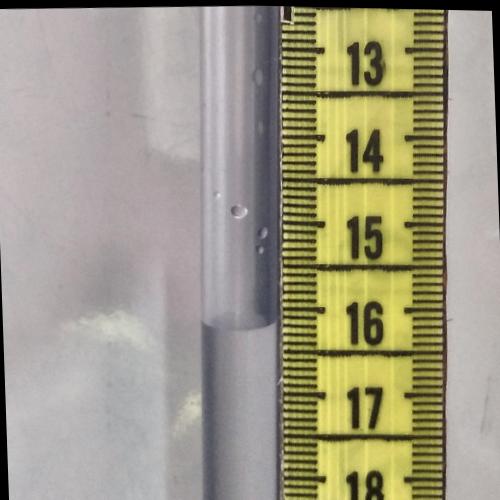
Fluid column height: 16.2 cm